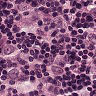
Metastatic tissue present: yes